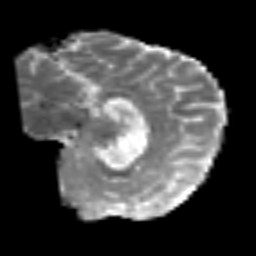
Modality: MD
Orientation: sagittal
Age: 31
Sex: female
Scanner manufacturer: siemens
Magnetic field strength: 3 T
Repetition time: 6.1 s
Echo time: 0.101 s